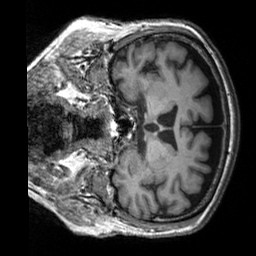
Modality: T1w
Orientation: coronal
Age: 68
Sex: male
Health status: healthy
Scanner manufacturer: siemens
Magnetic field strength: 3 T
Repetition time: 2.3 s
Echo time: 0.00303 s